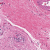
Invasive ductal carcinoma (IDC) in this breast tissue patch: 0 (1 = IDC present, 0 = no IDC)